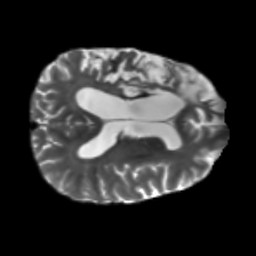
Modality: T2w
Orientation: axial
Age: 56
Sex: male
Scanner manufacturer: siemens
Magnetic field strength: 3 T
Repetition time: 5.47 s
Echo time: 0.0854 s